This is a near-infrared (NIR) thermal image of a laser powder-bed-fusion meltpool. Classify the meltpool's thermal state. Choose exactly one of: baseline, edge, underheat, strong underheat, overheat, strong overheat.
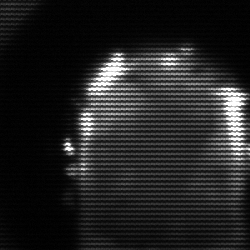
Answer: baseline